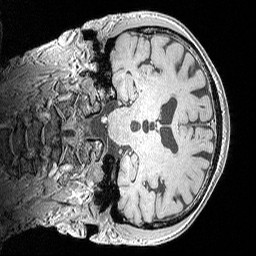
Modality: MP2RAGE
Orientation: coronal
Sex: male
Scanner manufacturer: siemens
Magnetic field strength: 3 T
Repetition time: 5 s
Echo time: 0.00292 s